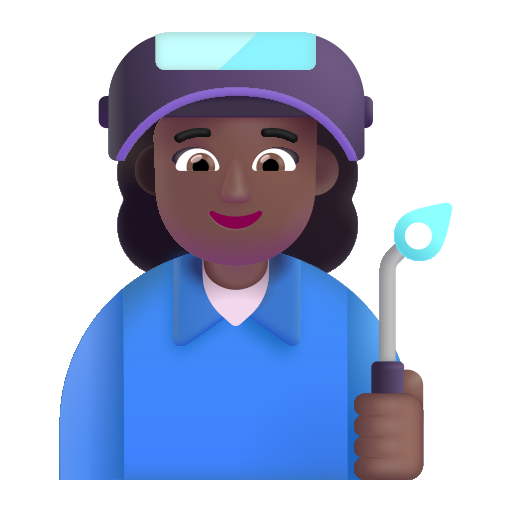
woman factory worker color  dark